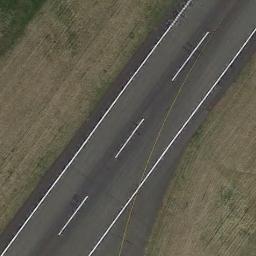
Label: runway